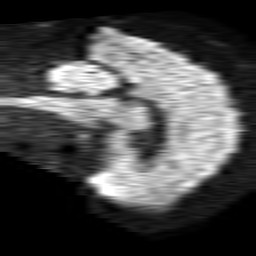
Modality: TRACE
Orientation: sagittal
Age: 50
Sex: female
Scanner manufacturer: philips
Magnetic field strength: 1.5 T
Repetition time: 4.6 s
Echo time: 0.08631 s